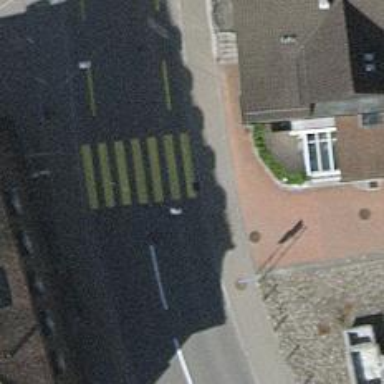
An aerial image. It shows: Zebra crossing on the road.